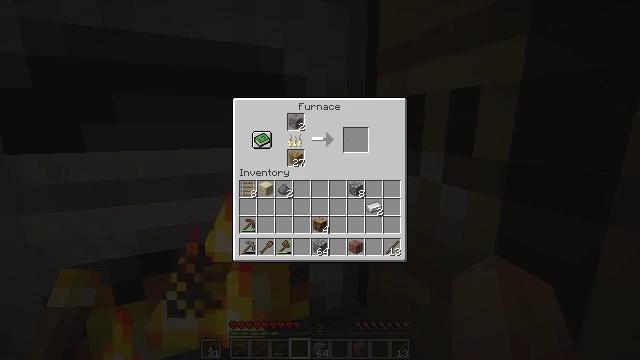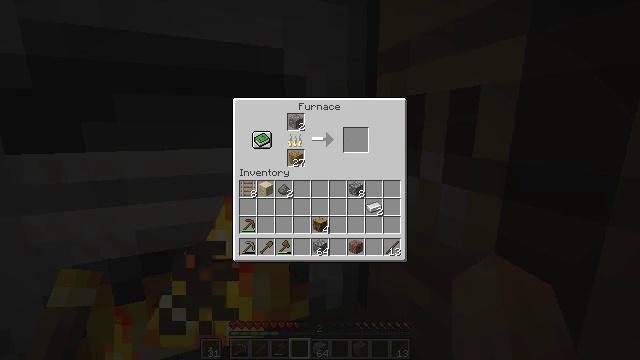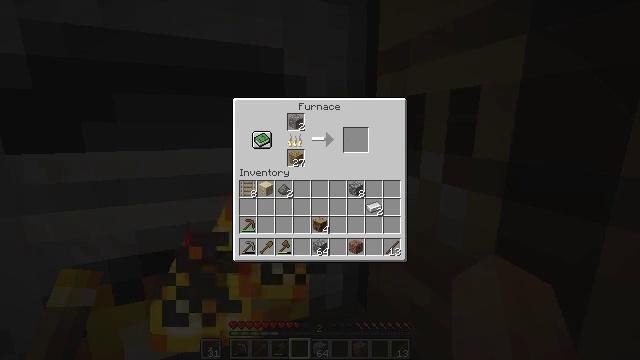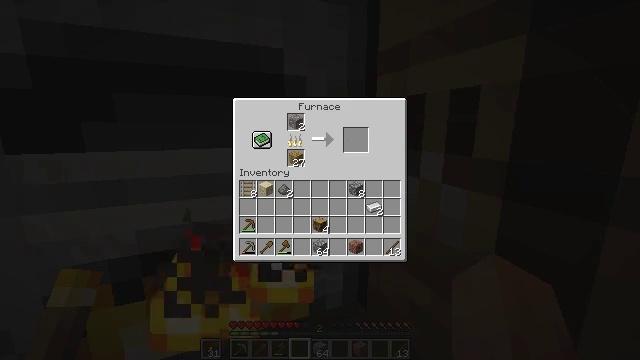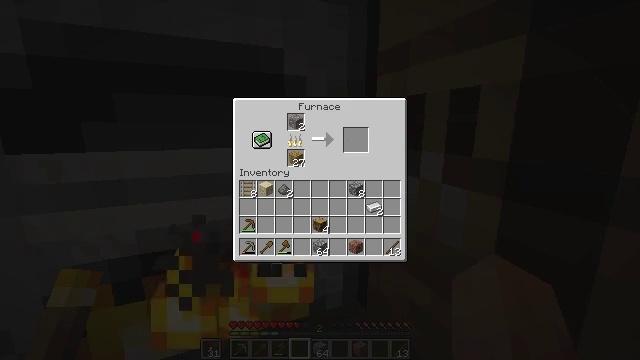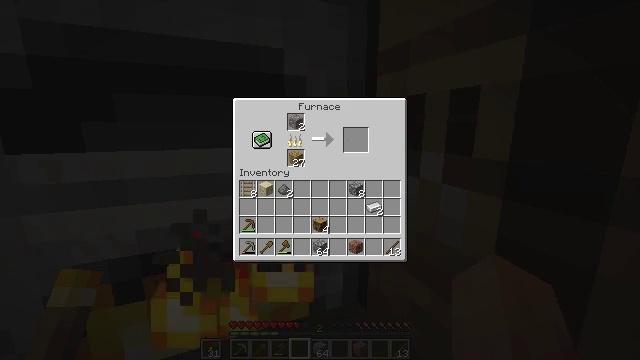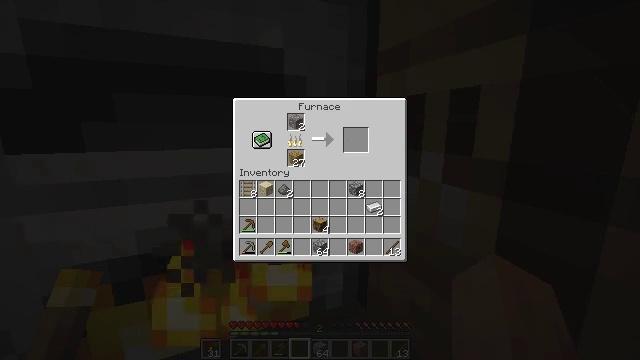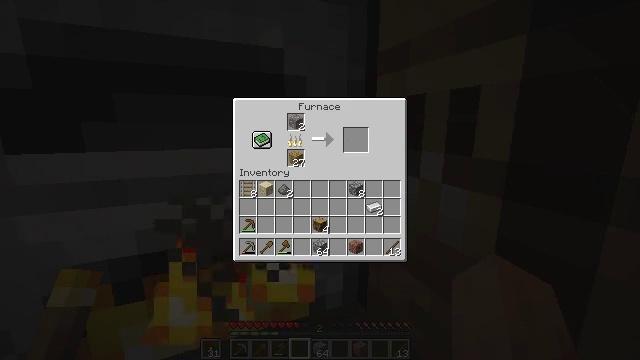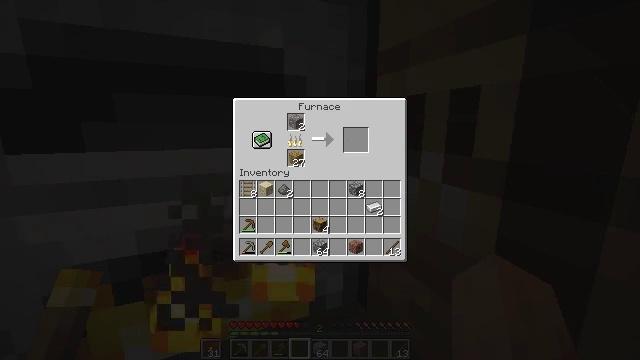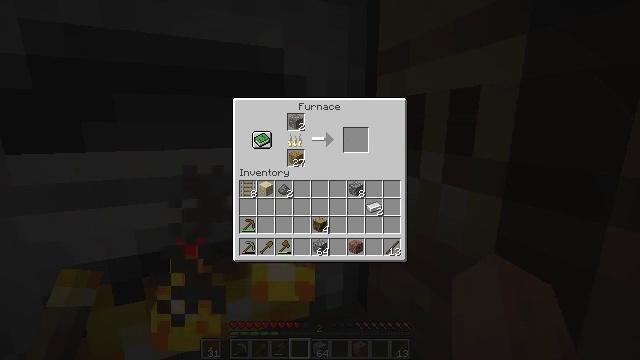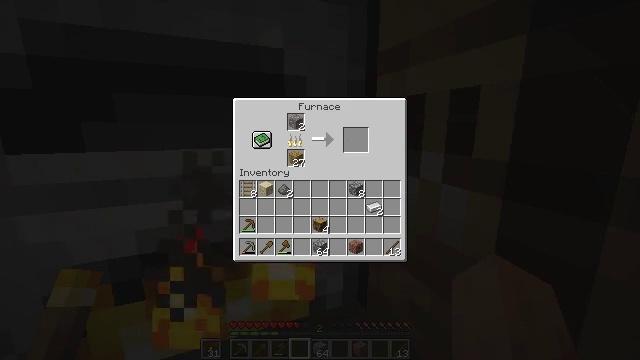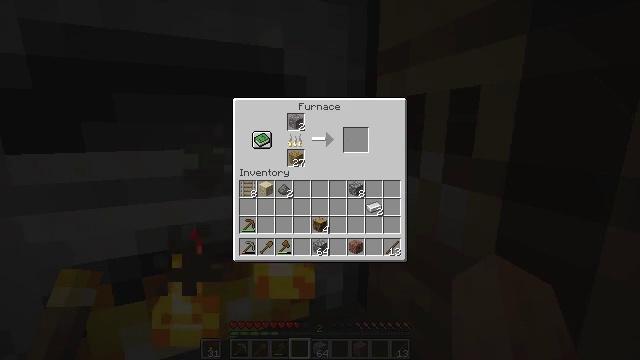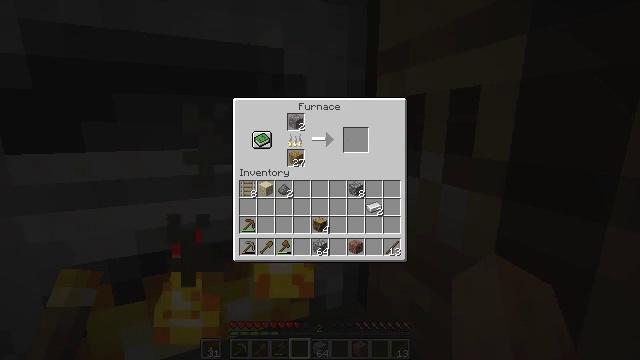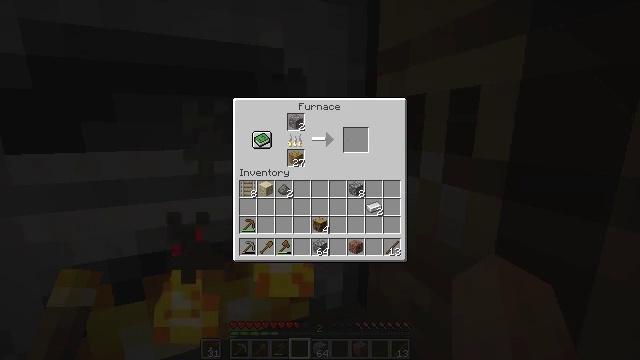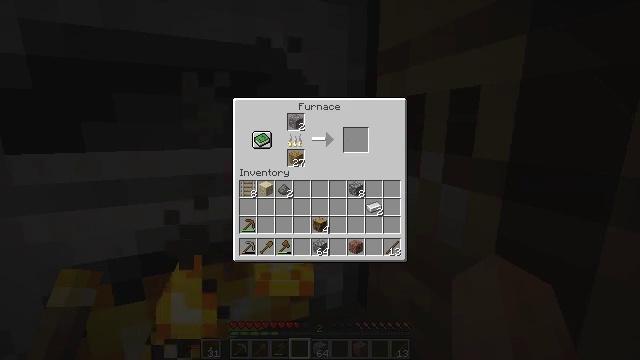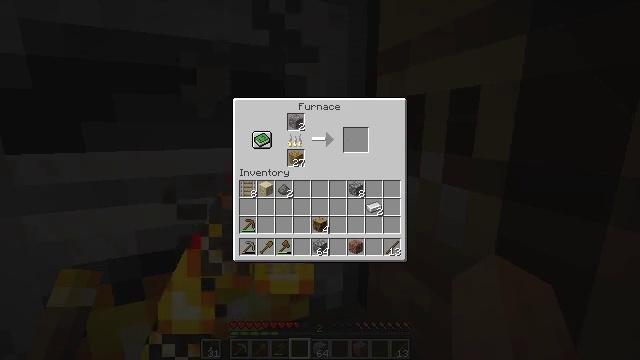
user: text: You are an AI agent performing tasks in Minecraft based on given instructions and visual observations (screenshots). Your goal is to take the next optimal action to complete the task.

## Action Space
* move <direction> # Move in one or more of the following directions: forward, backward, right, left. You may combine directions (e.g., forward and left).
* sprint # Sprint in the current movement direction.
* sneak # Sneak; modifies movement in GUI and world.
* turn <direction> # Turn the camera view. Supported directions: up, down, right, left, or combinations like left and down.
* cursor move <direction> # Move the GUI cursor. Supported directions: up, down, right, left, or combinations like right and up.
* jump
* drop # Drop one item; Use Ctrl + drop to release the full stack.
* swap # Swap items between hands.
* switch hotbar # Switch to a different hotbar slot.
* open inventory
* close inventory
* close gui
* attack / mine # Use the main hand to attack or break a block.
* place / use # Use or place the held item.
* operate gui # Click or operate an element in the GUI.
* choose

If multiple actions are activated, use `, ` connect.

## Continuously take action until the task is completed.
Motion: motion action
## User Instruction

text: Create an iron ingot using iron ore and a furnace.
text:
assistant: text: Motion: no_op
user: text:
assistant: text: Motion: no_op
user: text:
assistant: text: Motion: no_op
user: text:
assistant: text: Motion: no_op
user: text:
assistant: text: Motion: no_op
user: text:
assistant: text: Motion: no_op
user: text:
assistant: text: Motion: no_op
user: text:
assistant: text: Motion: no_op
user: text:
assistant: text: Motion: no_op
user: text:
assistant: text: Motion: no_op
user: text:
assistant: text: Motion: no_op
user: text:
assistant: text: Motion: no_op
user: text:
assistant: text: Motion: no_op
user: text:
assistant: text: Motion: no_op
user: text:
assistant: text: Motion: no_op
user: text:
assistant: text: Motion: no_op
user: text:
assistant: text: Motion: no_op
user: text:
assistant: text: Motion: no_op
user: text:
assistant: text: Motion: no_op
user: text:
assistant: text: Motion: no_op
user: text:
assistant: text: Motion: no_op
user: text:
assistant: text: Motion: no_op
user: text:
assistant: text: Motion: no_op
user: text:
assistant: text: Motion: no_op
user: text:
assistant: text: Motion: no_op
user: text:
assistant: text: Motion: no_op
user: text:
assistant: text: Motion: no_op
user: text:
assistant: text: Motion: no_op
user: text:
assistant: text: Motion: no_op
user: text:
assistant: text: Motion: no_op